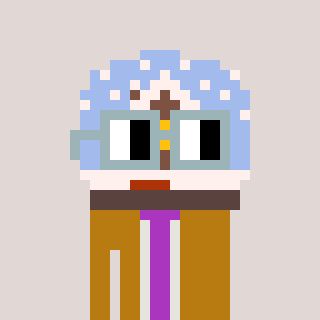
a pixel art character with square dark gray glasses, a snow globe-shaped head and a gold-colored body on a warm background